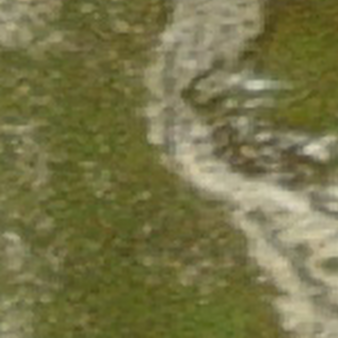
Label: other